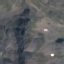
Label: HerbaceousVegetation